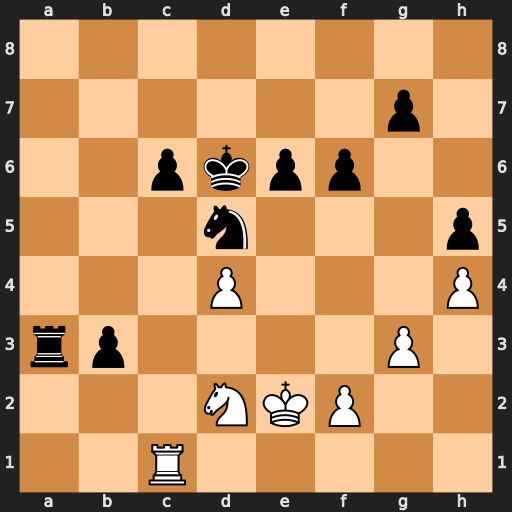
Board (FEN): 8/6p1/2pkpp2/3n3p/3P3P/rp4P1/3NKP2/2R5
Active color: w
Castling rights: -
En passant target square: -
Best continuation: Nc4+ Kd7 Nxa3